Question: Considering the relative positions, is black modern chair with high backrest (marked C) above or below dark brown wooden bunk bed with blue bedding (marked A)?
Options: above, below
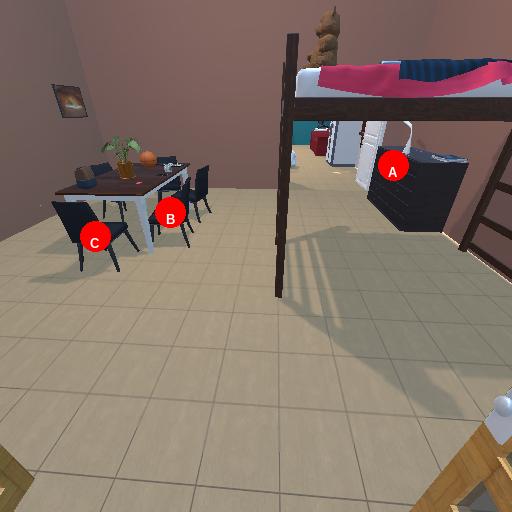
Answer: above